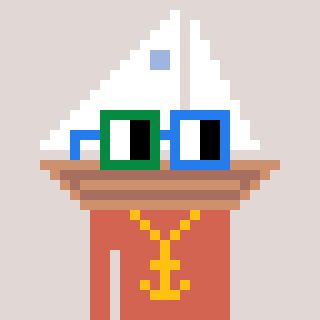
a pixel art character with square green and blue glasses, a sailboat-shaped head and a peachy-colored body on a warm background